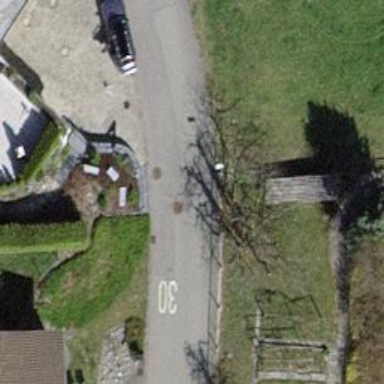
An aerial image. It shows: Street cabinet of man-made origin.